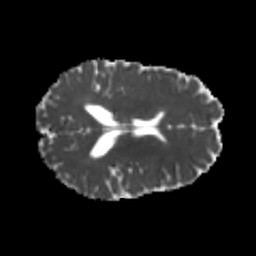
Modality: MD
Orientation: axial
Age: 20
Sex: female
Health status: healthy
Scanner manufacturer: philips
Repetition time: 7.391 s
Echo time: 0.08599 s